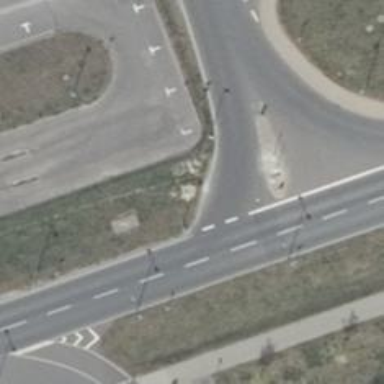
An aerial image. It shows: Tertiary_link road with asphalt surface.